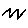
Label: zigzag